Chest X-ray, AP view. Patient: 31 years old, sex M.
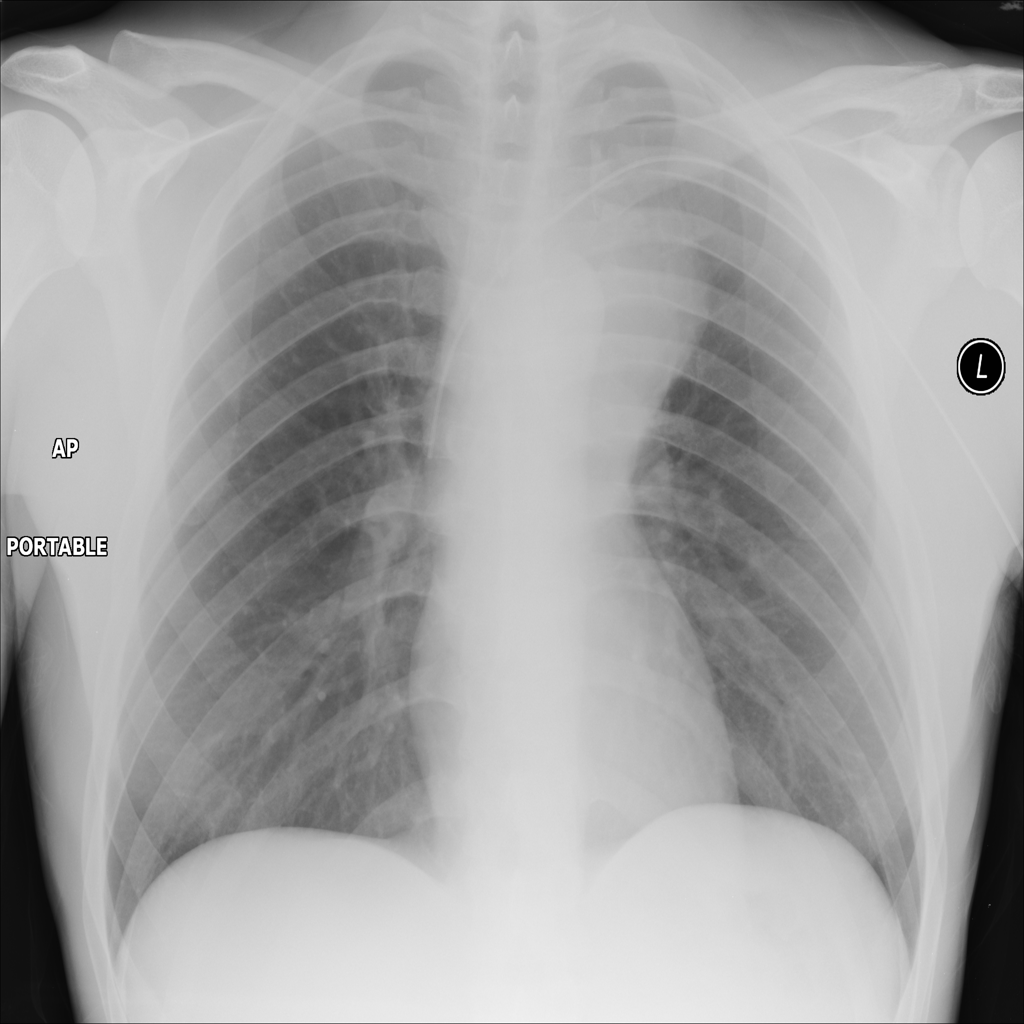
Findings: No Finding